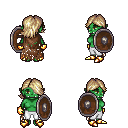
a pixel art fantasy rpg character, female body template, orc, green skin, brown tattered cape, white pants, white blonde swoop hairstyle, gold gloves, gold boots, shield, four views (front, back, left, right), 2x2 character sprite sheet, small pixel art, hard edges, no anti-aliasing